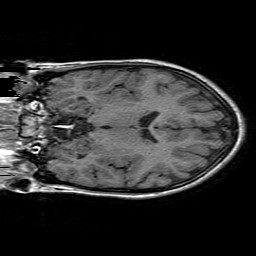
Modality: T1w
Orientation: coronal
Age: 9
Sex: female
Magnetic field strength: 3 T